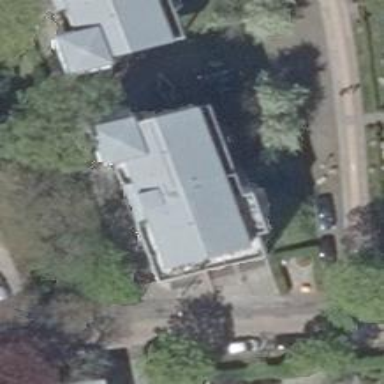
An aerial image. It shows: Office building with flat roof.